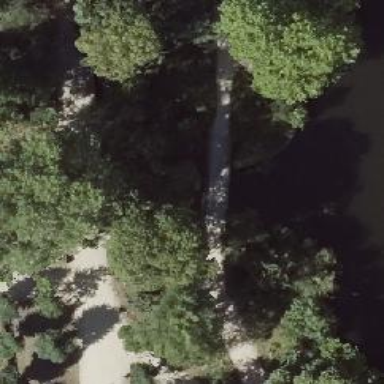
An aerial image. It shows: Footway bridge.